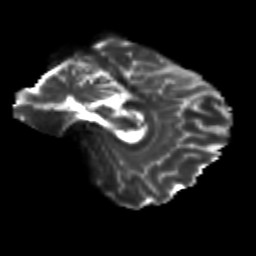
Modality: T2w
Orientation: sagittal
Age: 25
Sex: female
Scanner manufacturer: siemens
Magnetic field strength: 3 T
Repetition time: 3.5 s
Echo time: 0.125 s